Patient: sex F, age 63
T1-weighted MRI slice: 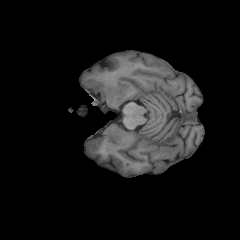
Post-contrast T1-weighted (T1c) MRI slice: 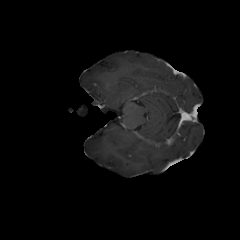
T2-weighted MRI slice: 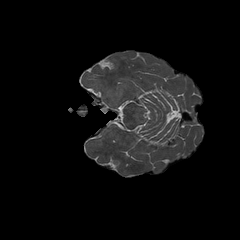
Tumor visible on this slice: no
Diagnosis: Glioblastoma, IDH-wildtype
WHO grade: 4